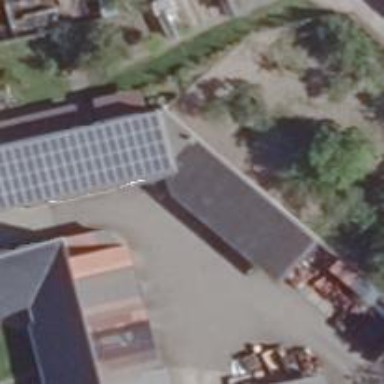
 generating electricity through photovoltaic methods."